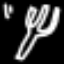
Label: fork